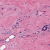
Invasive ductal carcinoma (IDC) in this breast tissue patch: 0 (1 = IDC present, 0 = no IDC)